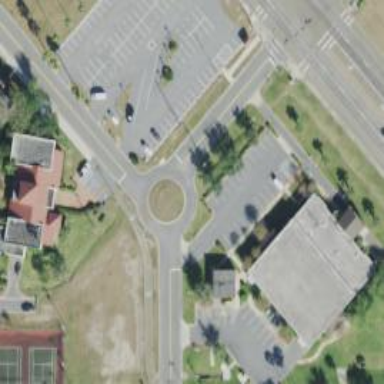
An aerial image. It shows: Roundabout on residential road.